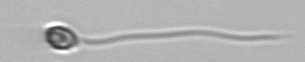
Label: flagellate